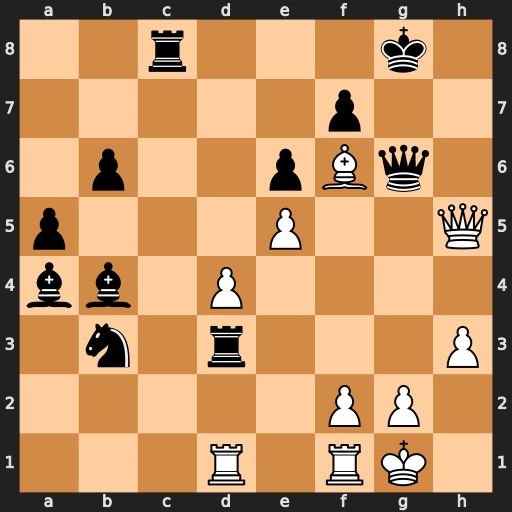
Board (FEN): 2r3k1/5p2/1p2pBq1/p3P2Q/bb1P4/1n1r3P/5PP1/3R1RK1
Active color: w
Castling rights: -
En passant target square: -
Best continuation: Qh8#